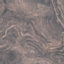
Land use / land cover class: HerbaceousVegetation